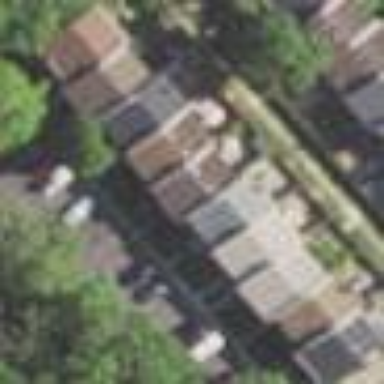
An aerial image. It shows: Terrace building.